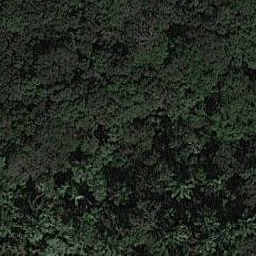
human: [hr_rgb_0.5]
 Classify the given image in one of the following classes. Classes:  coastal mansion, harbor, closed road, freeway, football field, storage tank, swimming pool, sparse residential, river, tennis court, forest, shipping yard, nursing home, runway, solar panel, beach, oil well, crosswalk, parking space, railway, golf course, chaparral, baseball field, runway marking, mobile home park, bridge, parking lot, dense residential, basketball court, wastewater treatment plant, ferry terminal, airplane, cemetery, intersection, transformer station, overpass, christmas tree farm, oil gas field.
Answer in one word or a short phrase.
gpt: forest